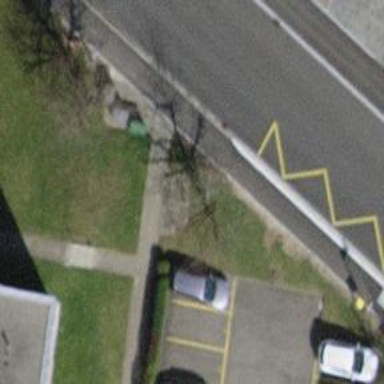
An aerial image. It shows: Post box.